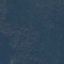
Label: Forest